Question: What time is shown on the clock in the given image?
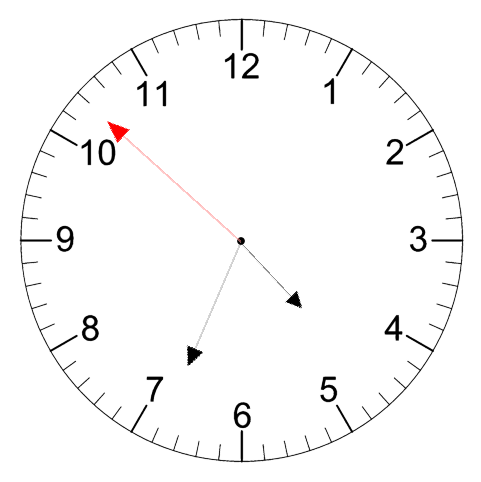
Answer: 04:33:52